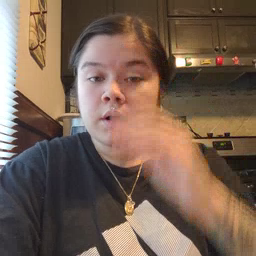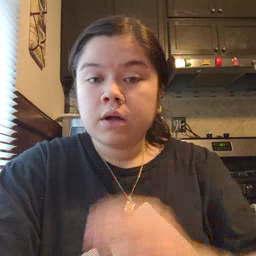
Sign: underwear